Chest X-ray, PA view. Patient: 29 years old, sex F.
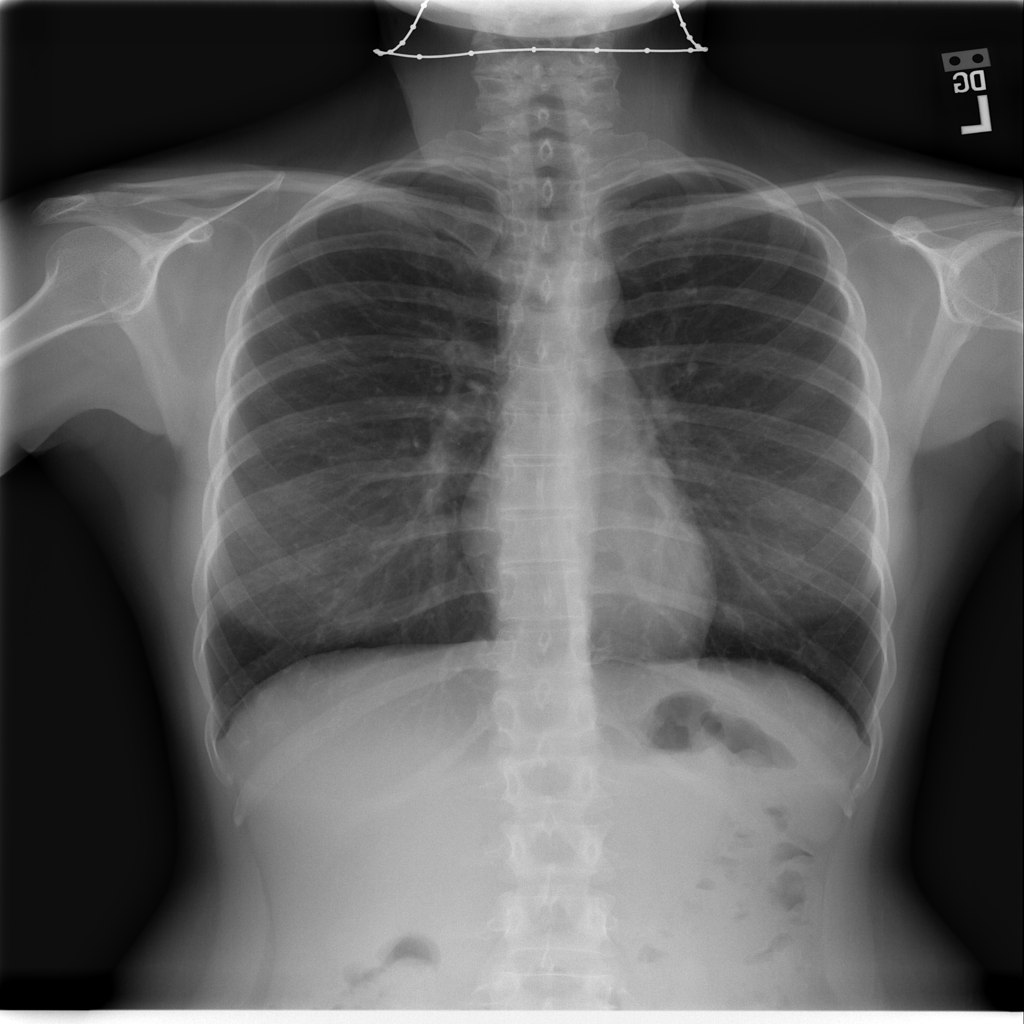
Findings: No Finding